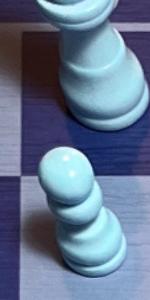
Label: Pawn_White